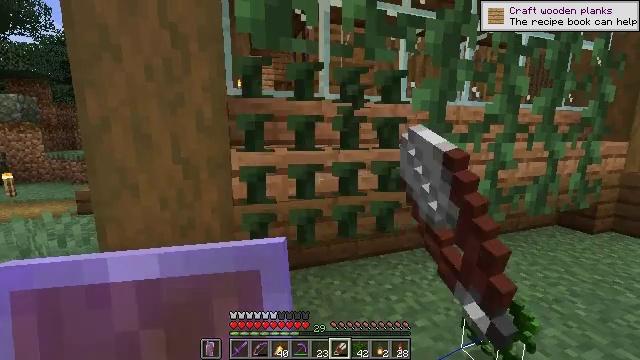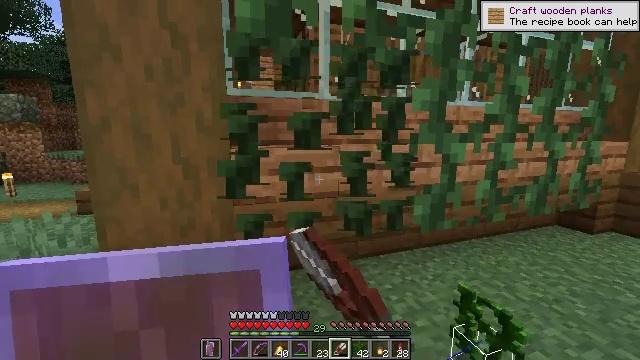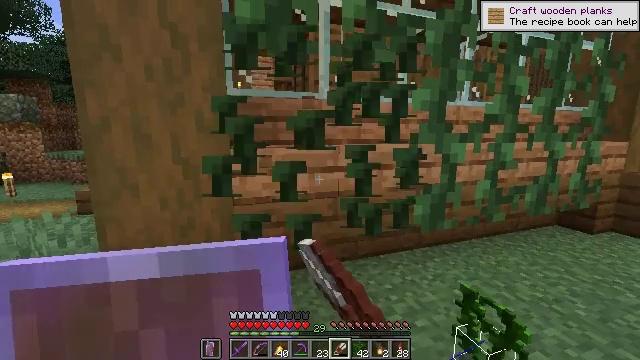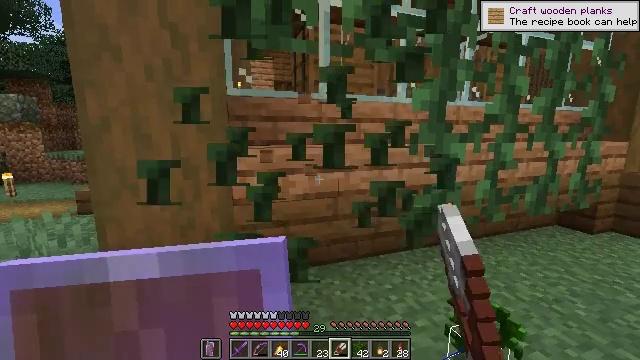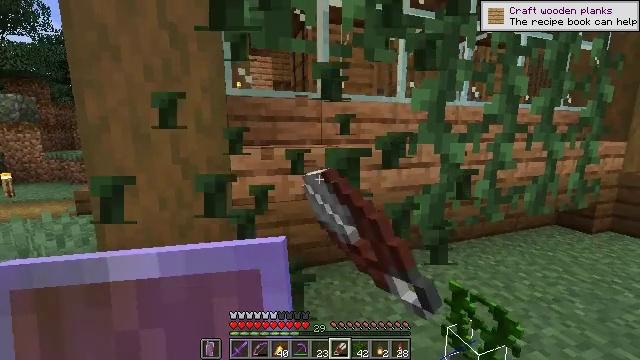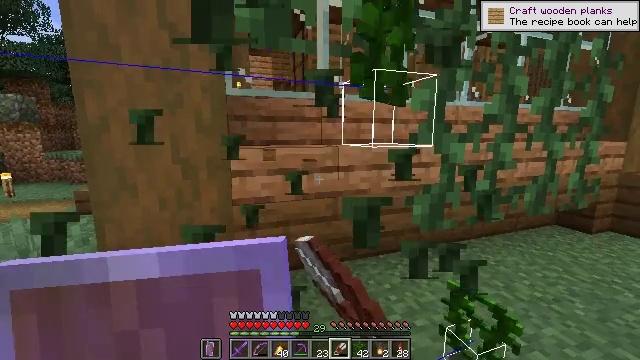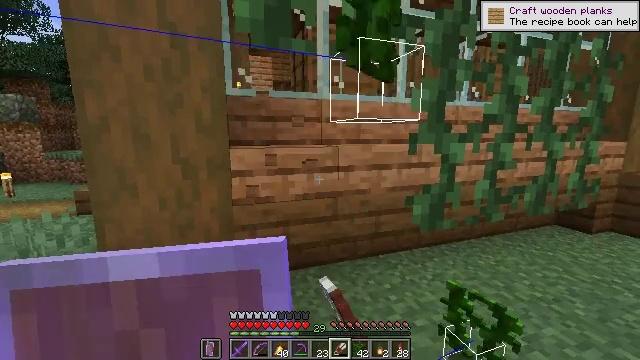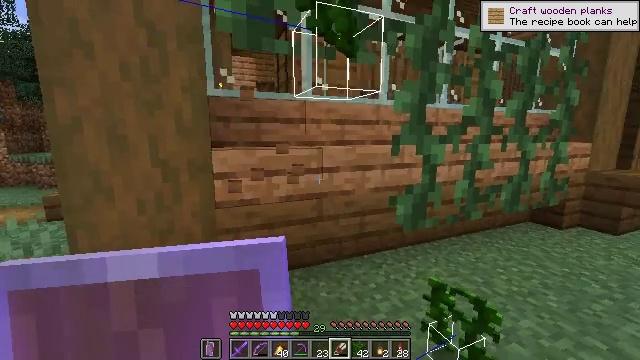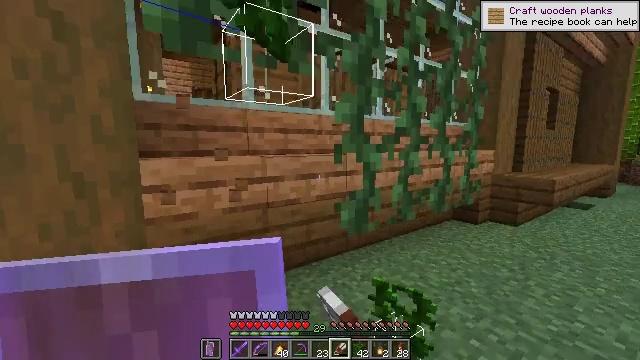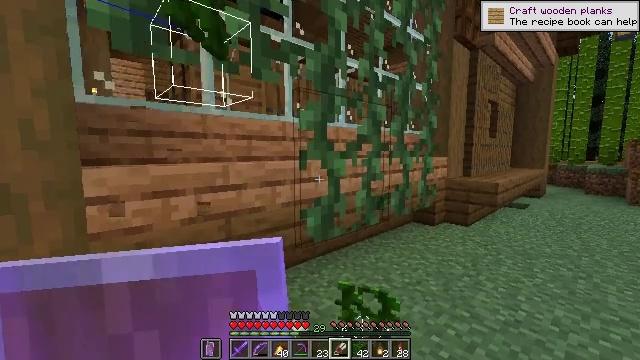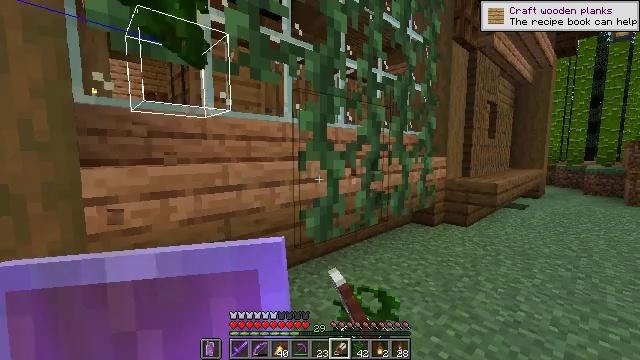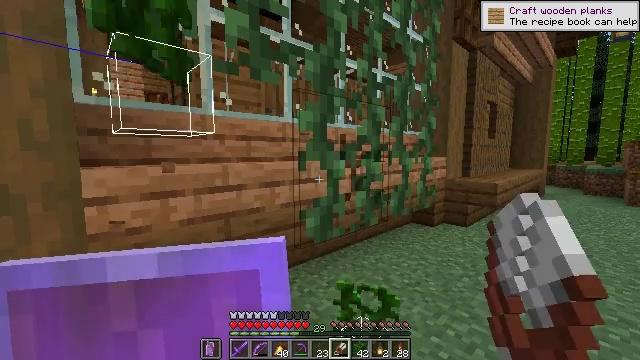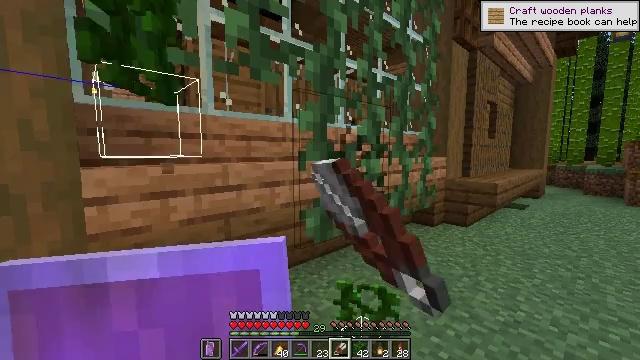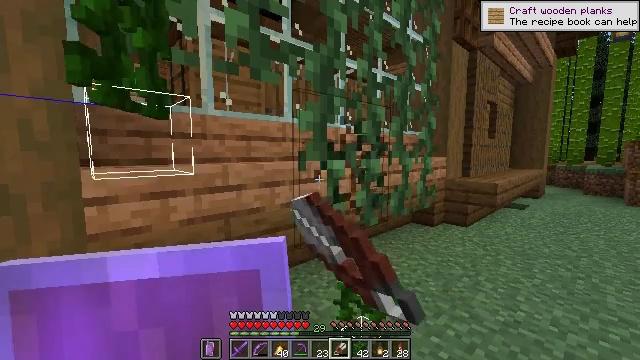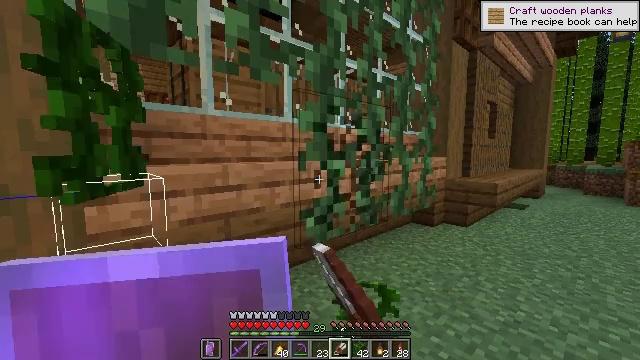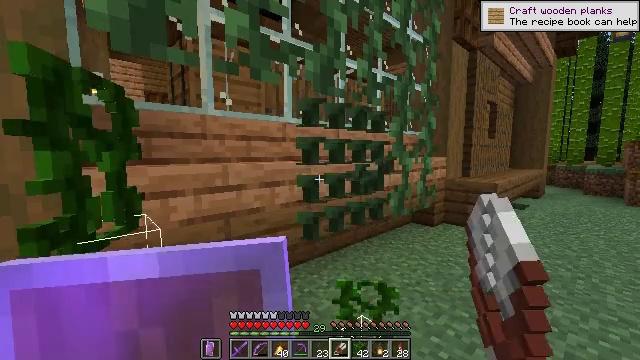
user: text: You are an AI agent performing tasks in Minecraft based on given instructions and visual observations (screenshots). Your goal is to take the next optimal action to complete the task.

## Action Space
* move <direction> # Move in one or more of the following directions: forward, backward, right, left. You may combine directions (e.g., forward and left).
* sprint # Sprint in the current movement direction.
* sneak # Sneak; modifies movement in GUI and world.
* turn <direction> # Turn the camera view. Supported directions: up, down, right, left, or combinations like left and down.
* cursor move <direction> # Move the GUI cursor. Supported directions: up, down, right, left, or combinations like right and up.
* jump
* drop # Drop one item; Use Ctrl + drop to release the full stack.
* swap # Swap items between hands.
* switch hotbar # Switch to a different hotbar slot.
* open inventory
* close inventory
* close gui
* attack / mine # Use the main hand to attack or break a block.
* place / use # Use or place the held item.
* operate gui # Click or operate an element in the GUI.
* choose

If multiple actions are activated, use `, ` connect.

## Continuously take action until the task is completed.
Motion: motion action
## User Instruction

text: Remove and gather vines.
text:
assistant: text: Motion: attack / mine
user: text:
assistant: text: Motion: attack / mine
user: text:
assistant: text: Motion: attack / mine
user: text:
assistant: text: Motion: attack / mine
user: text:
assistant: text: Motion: attack / mine
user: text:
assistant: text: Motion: attack / mine
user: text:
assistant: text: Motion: turn right, attack / mine
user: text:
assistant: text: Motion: turn right and up, attack / mine
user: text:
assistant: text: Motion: turn right and up, attack / mine
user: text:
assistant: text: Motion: attack / mine
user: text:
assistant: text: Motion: attack / mine
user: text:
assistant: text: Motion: attack / mine
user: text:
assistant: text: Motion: attack / mine
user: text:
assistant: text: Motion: attack / mine
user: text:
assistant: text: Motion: attack / mine
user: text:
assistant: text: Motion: attack / mine
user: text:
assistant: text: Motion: attack / mine
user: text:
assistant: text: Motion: attack / mine
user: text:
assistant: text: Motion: attack / mine
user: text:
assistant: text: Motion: attack / mine
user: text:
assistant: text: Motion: turn right and up, attack / mine
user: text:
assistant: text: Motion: turn right and up, attack / mine
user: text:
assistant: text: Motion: turn right and up, attack / mine
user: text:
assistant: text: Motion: attack / mine
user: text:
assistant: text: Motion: attack / mine
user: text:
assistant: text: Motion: attack / mine
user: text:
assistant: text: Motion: attack / mine
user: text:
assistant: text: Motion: attack / mine
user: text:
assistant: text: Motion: attack / mine
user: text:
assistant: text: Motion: attack / mine